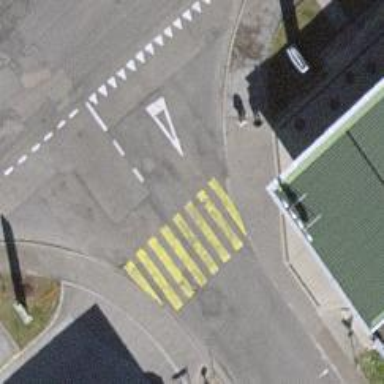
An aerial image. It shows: Uncontrolled zebra crossing.